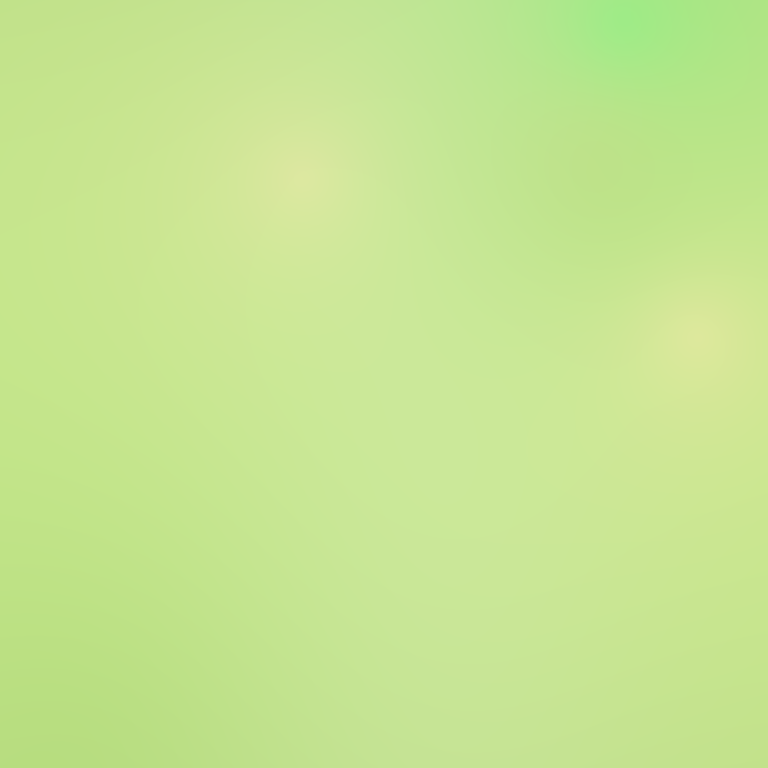
Abstract light effect, smooth blend from soft green to pale yellow, calm atmosphere, diffuse light, no room, no furniture, no objects.